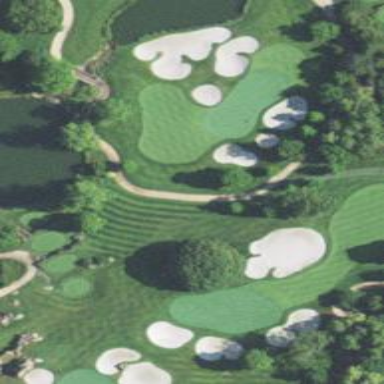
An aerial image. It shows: Area of rough grass used for golf.